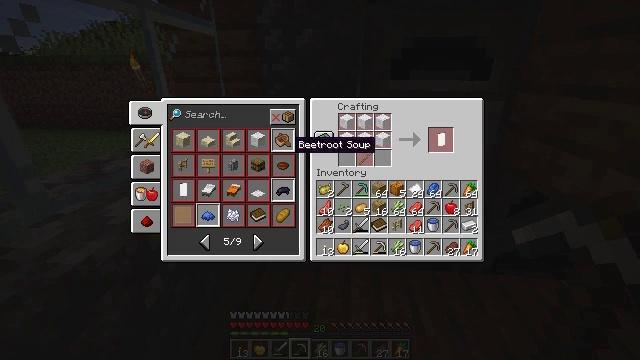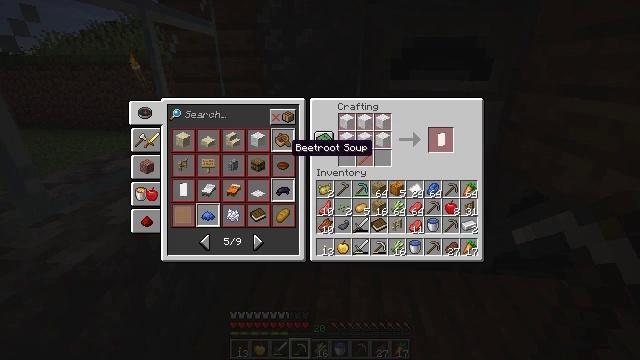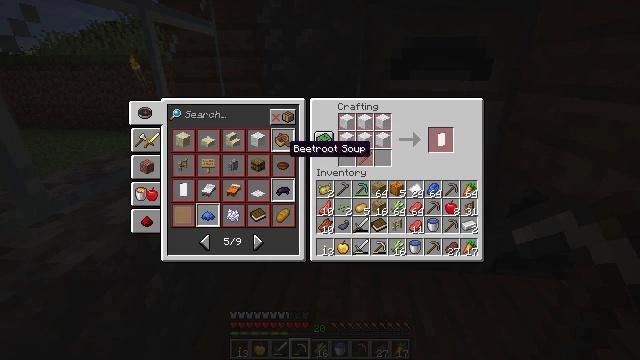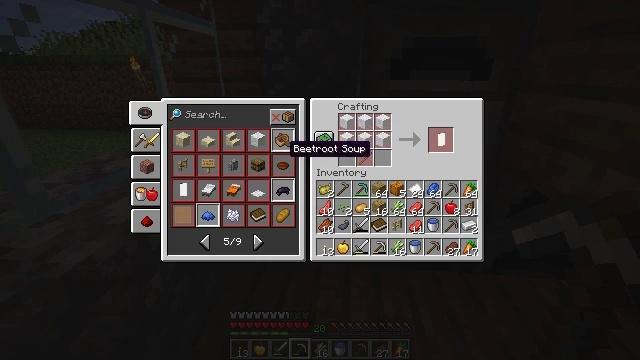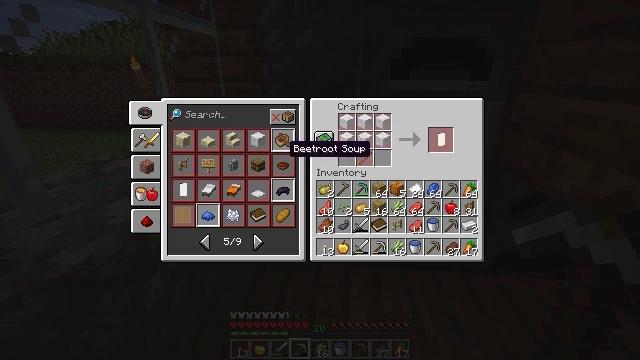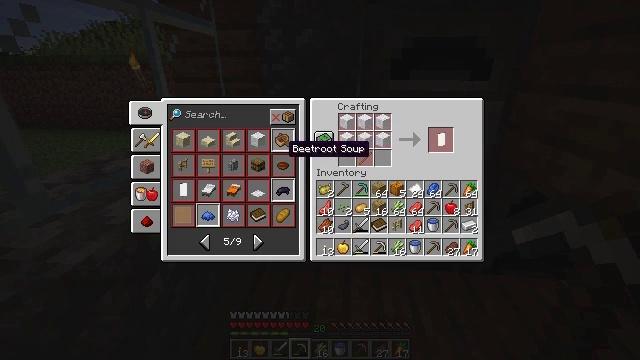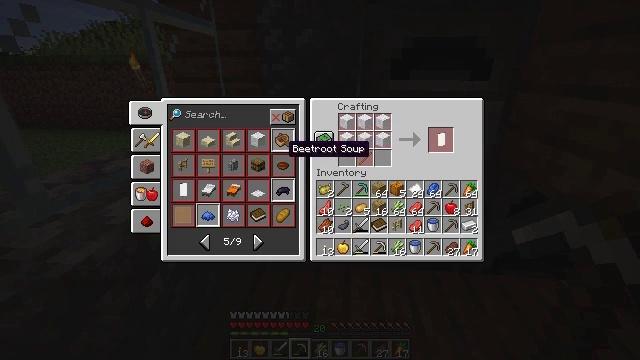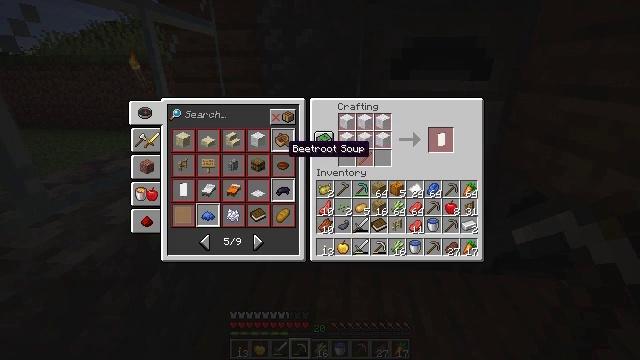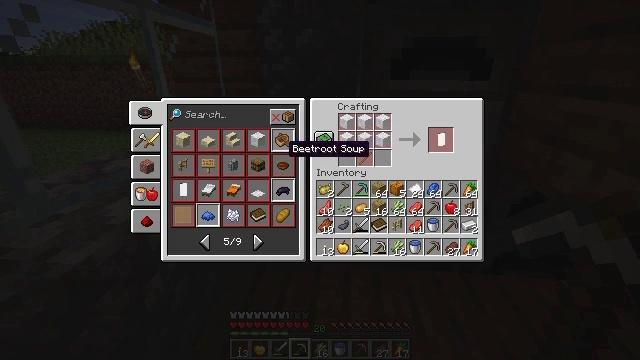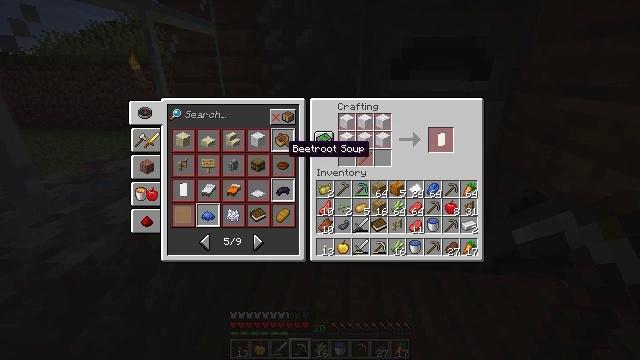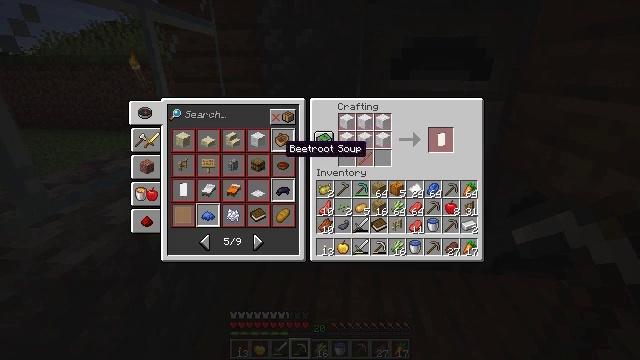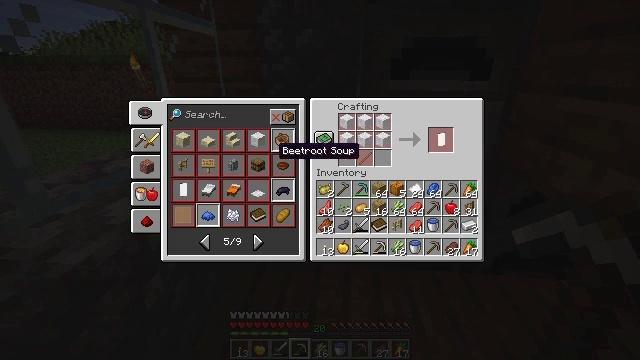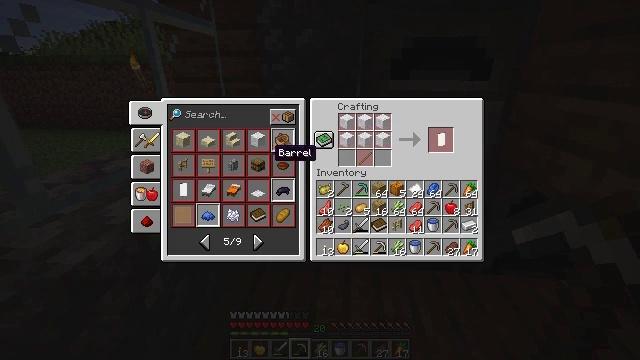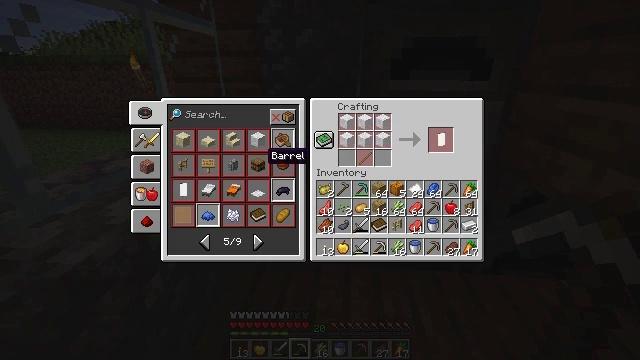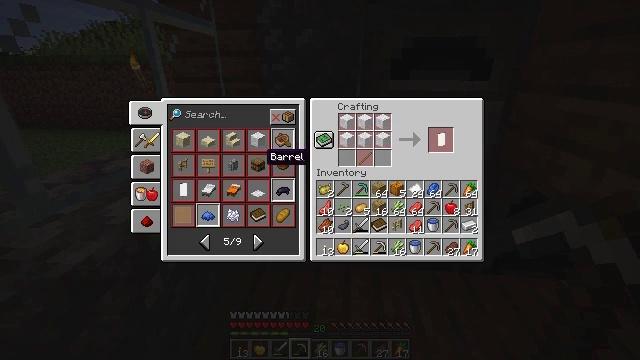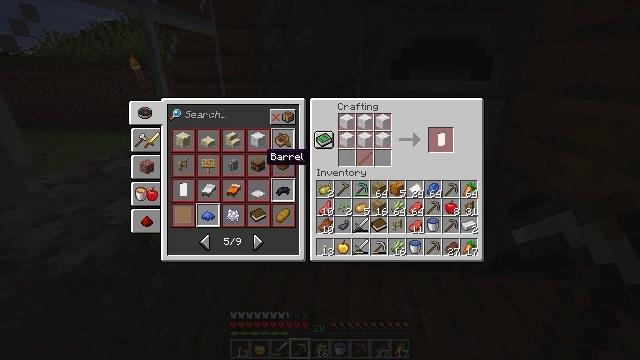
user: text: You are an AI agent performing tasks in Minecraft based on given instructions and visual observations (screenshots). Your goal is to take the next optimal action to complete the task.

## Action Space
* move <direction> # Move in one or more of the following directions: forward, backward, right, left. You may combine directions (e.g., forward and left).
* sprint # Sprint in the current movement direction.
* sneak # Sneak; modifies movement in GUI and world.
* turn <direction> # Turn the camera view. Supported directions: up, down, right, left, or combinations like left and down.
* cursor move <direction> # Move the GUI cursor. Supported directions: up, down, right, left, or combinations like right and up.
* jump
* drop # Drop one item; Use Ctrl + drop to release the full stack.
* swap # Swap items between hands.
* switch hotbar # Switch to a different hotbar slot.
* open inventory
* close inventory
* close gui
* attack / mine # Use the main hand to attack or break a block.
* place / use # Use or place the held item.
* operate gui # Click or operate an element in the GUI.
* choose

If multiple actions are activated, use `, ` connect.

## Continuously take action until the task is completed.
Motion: motion action
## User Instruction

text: Get a cartography table by crafting it with paper and planks.
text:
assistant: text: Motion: no_op
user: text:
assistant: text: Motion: no_op
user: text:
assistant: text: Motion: no_op
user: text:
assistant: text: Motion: no_op
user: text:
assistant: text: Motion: no_op
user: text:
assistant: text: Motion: no_op
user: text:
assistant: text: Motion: no_op
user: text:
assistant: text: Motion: no_op
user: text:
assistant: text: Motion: no_op
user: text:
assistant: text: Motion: no_op
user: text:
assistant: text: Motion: no_op
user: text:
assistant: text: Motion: no_op
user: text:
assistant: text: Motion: cursor move left
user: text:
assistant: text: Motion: no_op
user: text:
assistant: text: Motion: no_op
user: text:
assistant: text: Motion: no_op
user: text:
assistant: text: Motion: no_op
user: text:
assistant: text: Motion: no_op
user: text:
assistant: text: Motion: no_op
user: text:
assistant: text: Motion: no_op
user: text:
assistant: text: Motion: no_op
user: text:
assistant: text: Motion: no_op
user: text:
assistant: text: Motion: cursor move down
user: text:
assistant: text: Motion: cursor move down
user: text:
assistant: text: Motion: cursor move down
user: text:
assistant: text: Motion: cursor move down
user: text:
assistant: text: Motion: no_op
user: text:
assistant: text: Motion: no_op
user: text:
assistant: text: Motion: no_op
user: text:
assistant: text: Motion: no_op